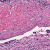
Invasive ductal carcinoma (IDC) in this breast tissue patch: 1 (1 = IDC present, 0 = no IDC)